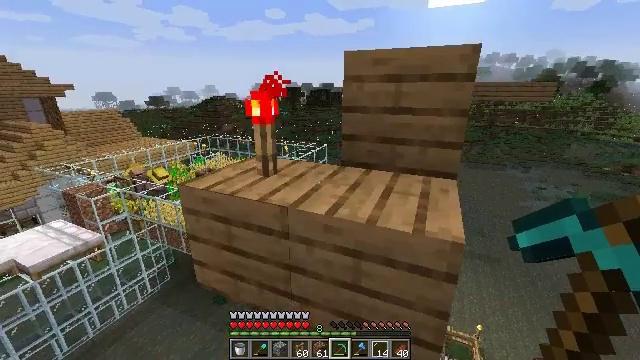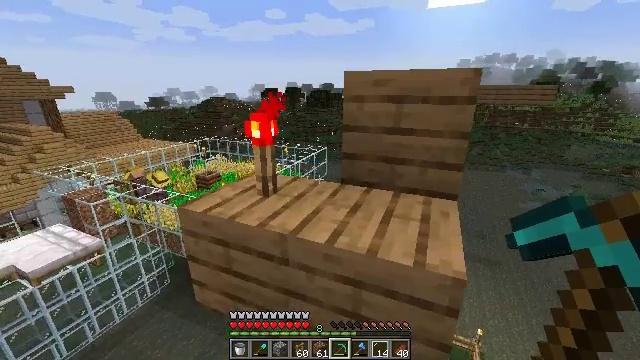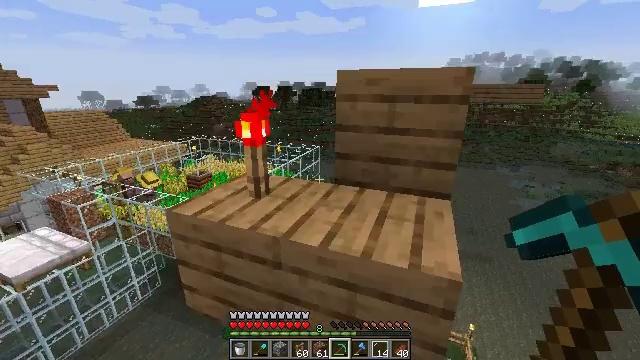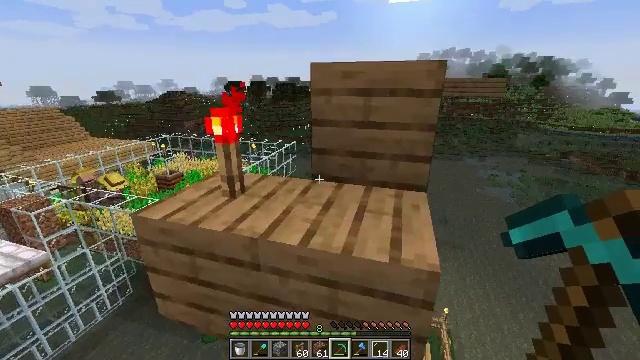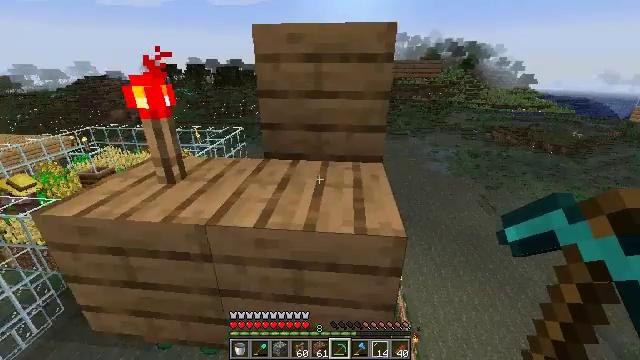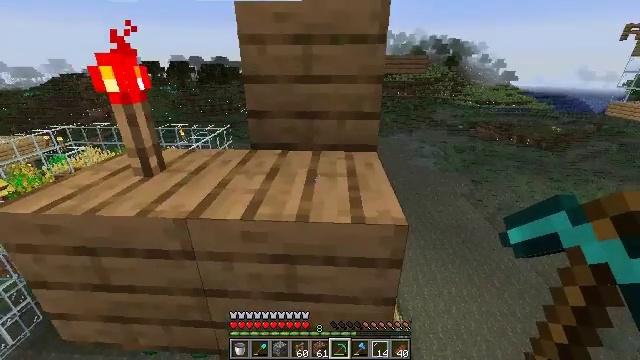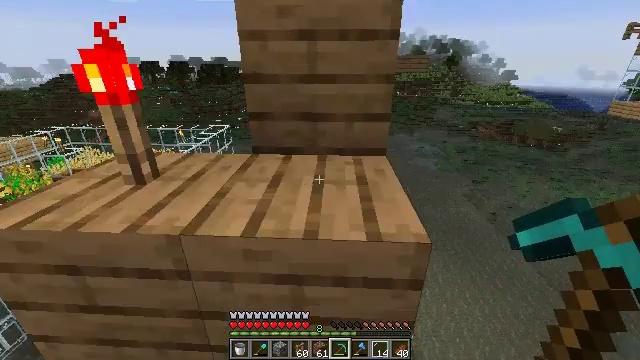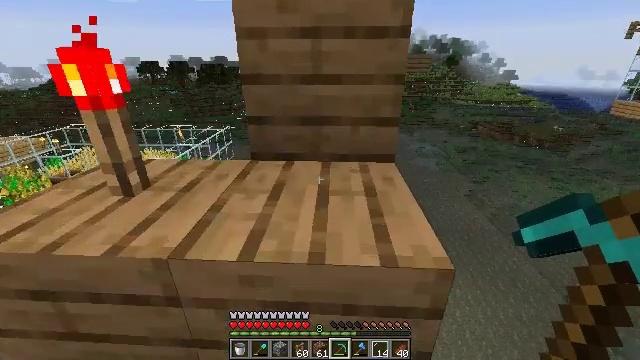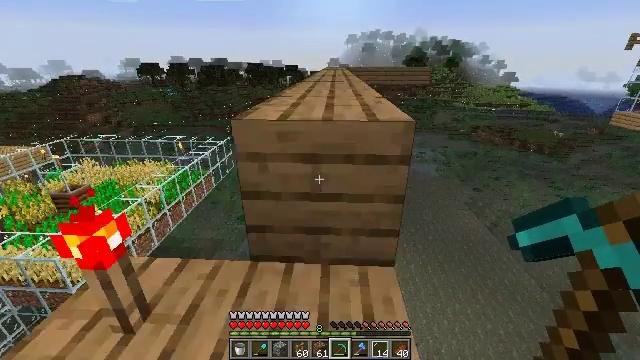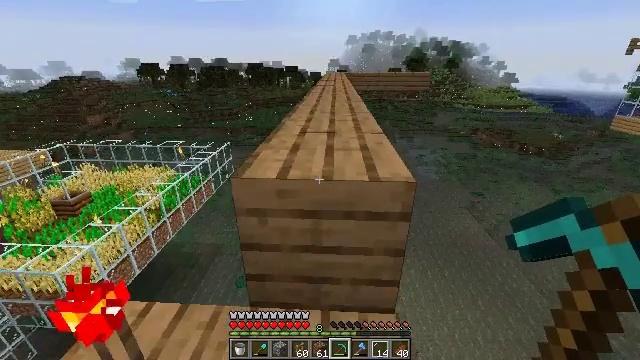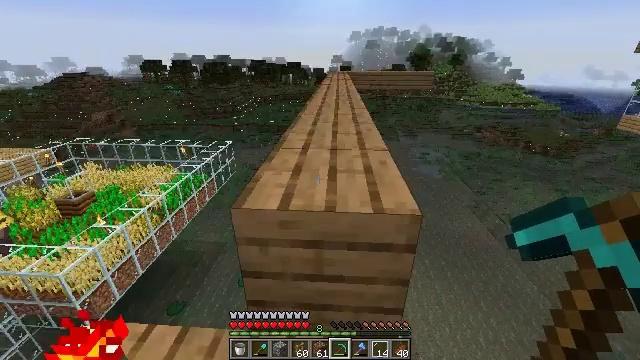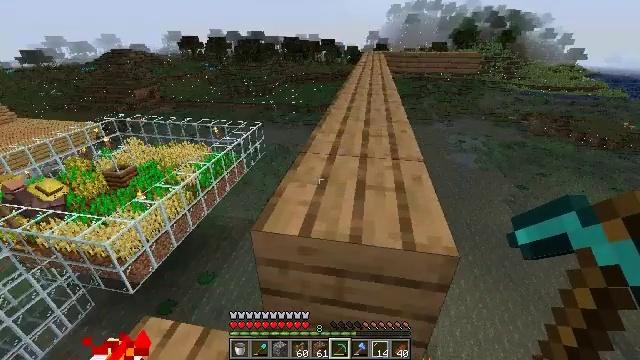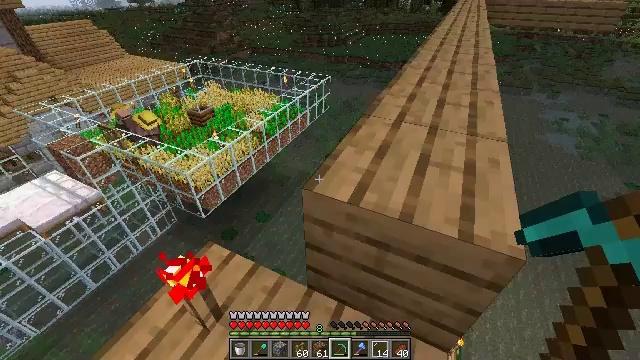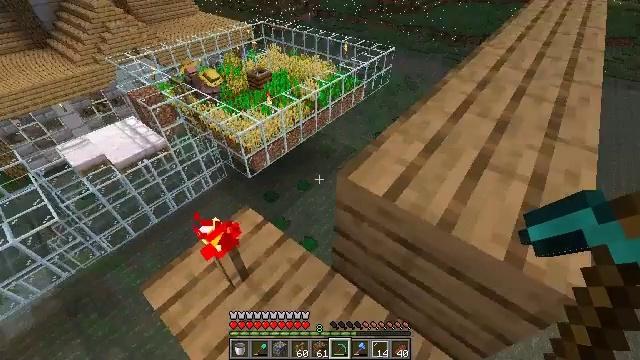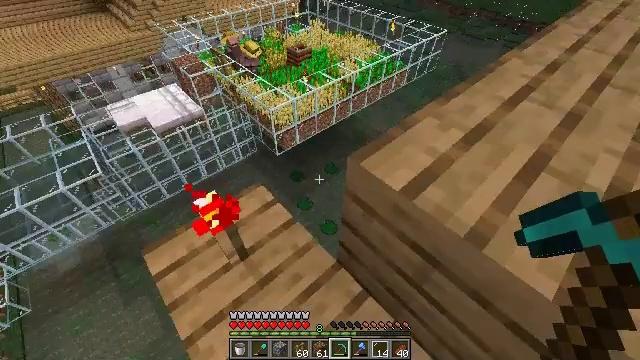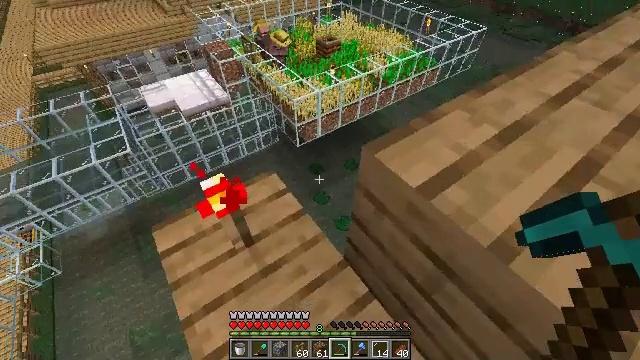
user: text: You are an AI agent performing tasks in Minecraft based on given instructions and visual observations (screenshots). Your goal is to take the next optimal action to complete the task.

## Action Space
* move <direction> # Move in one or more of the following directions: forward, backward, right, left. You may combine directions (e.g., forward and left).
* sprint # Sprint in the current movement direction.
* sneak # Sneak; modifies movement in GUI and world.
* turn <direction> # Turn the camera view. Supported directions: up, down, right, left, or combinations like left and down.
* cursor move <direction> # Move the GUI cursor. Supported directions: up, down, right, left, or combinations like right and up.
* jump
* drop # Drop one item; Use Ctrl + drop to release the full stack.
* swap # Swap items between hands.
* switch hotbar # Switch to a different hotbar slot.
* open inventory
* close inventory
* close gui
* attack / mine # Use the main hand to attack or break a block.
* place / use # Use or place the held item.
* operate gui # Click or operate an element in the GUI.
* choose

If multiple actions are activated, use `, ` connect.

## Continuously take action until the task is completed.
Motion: motion action
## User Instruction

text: Mine the redstone torch to collect it.
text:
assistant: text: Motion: move forward, jump
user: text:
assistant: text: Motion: move forward, turn right, jump
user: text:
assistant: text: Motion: move forward, turn right and down, jump
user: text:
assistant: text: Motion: move forward, turn right and down, jump
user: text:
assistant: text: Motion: move forward, turn right, jump
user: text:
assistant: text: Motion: move forward, jump
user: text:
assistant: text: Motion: move forward, jump
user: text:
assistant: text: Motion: move forward, jump
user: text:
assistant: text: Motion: move forward, jump
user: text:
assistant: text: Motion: move forward, jump
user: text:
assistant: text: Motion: move forward, turn left and down, jump
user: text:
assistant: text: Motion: turn left and down
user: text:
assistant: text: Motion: turn left and down
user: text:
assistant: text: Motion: turn left and down
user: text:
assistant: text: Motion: turn left and down
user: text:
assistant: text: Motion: turn left
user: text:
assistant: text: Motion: turn left
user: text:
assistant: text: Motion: turn left
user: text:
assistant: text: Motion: turn left
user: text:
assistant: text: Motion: turn left
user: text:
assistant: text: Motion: turn left
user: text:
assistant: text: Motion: turn left
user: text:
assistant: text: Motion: turn left and down
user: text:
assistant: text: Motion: turn left
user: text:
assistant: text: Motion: turn left
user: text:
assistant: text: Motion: turn left
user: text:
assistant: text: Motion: no_op
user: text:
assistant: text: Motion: attack / mine
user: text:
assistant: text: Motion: attack / mine
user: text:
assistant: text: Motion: attack / mine